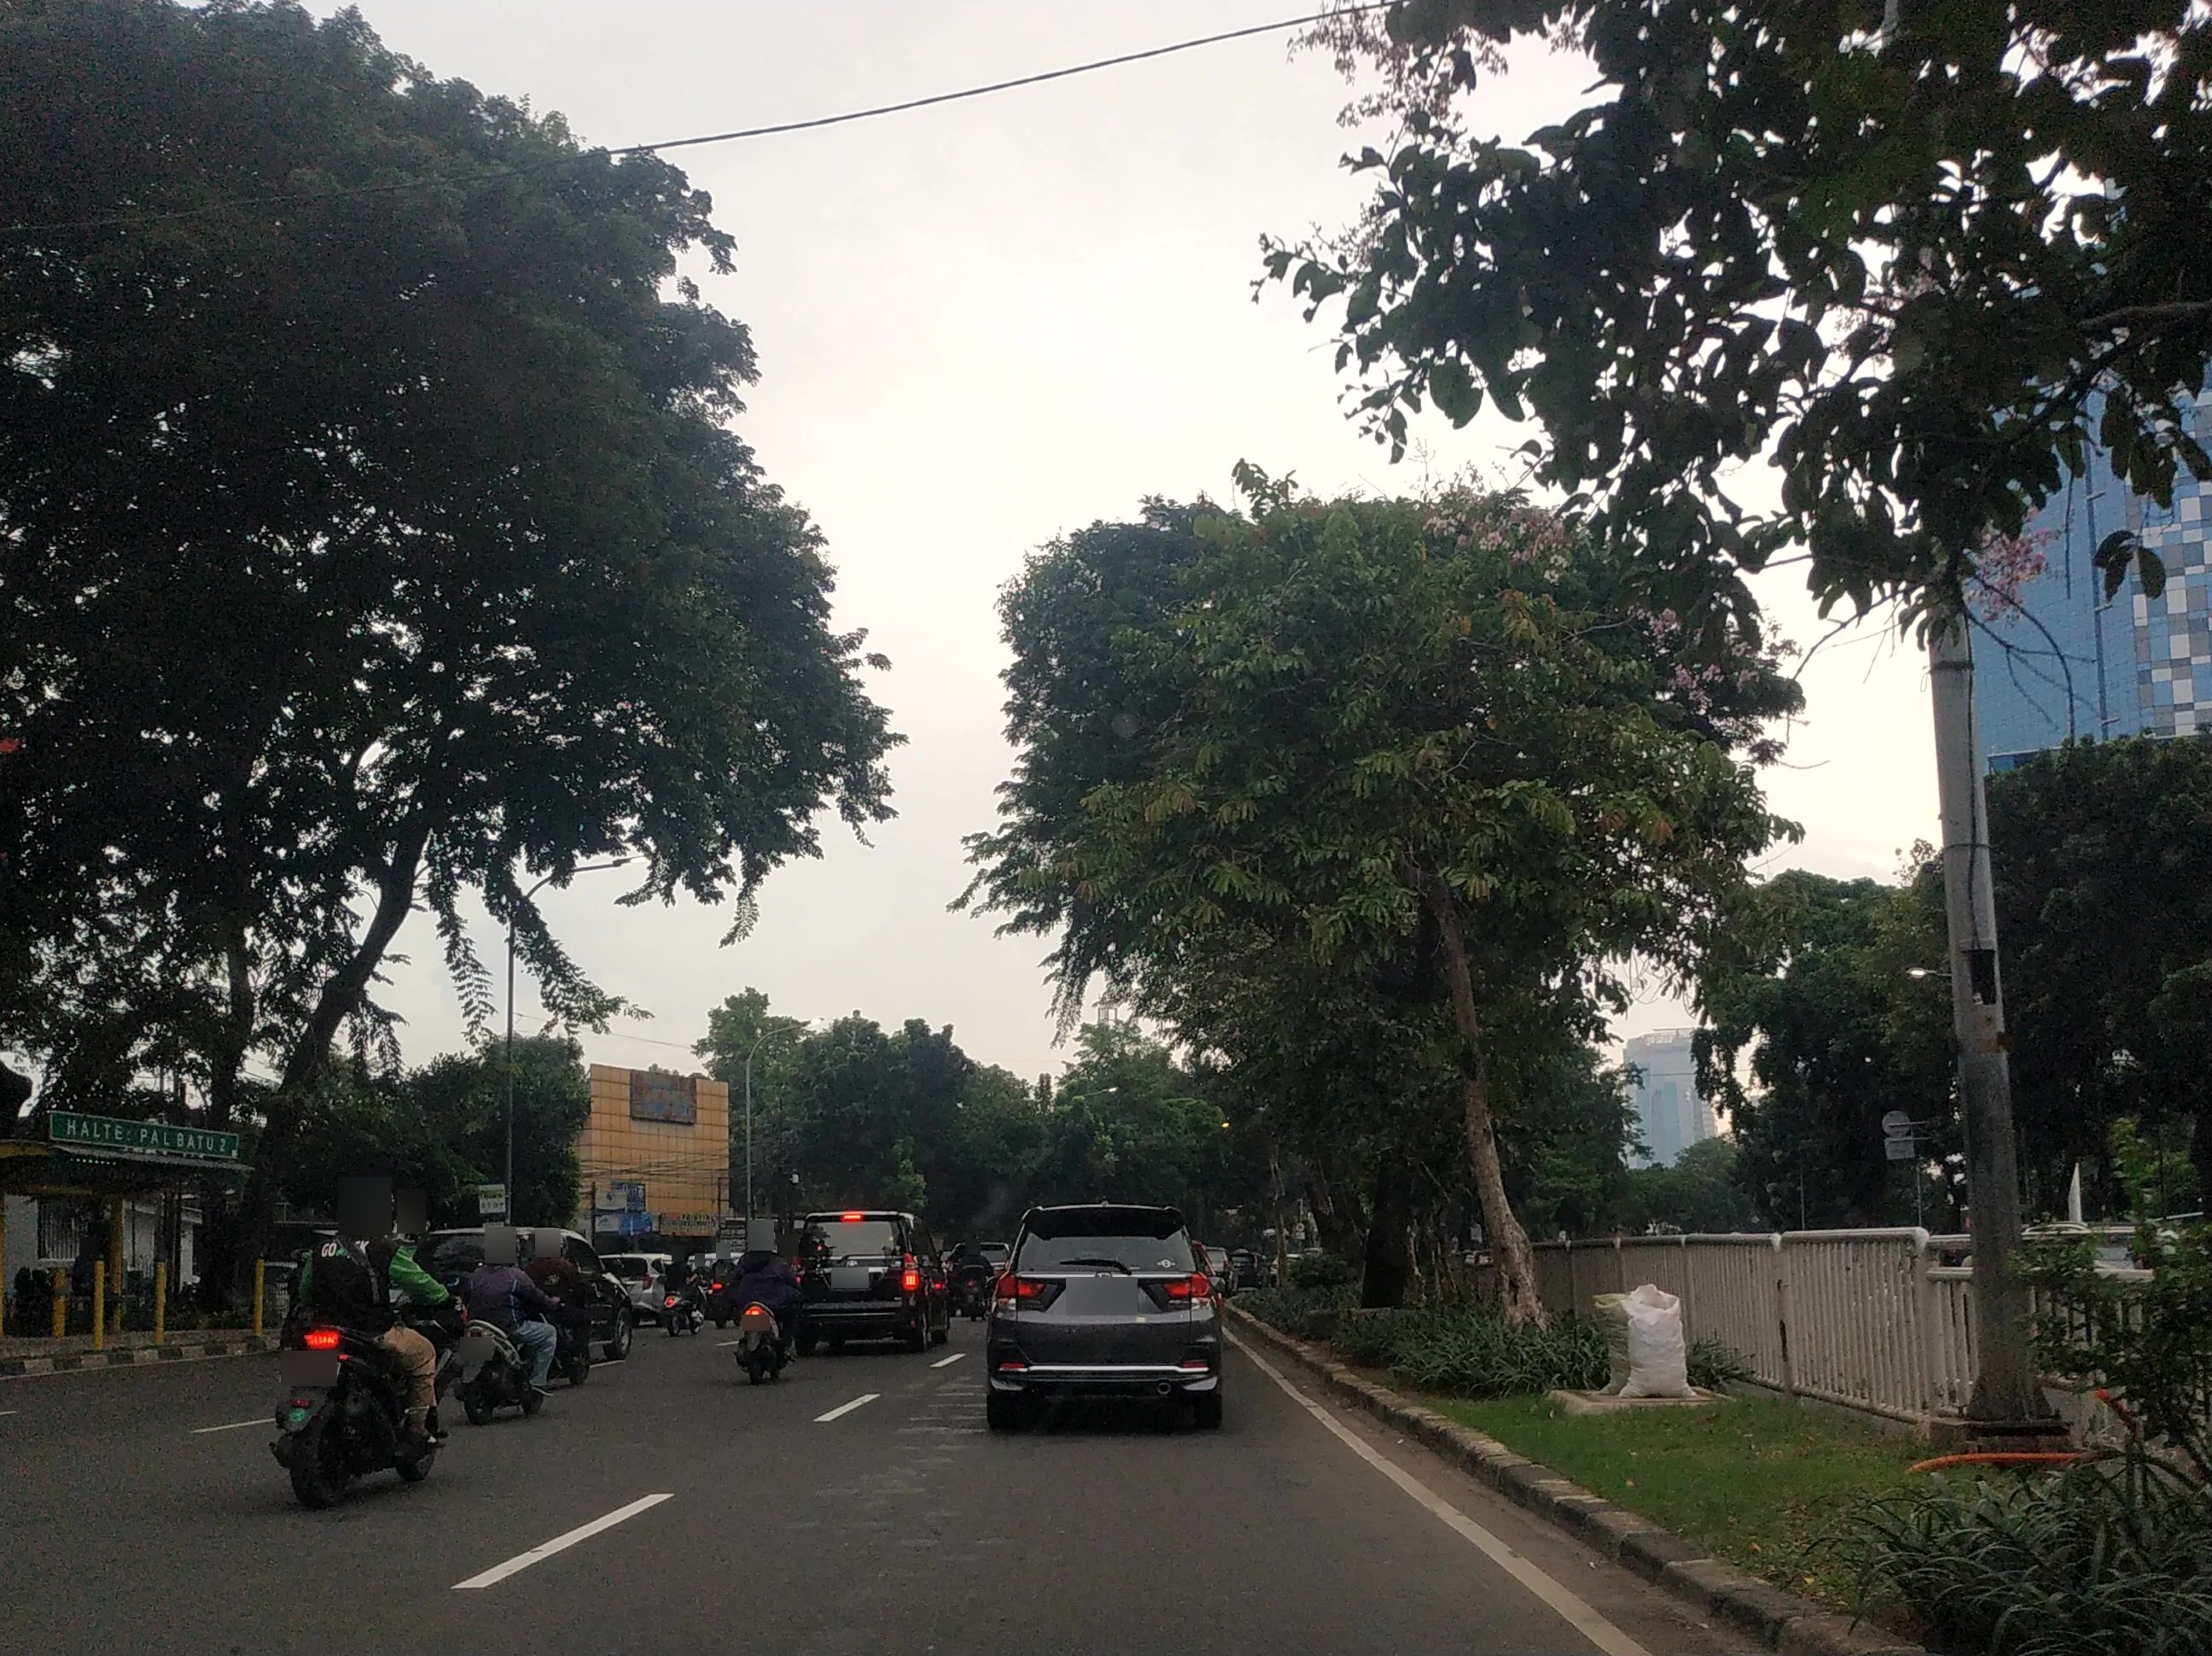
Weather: clear
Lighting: day
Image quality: good
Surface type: driving surface
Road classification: primary
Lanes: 2
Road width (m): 5.65, 8
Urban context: urban centre
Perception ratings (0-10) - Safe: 6.33, Lively: 6.91, Beautiful: 8.62, Boring: 3.6, Depressing: 3.01, Wealthy: 7.8